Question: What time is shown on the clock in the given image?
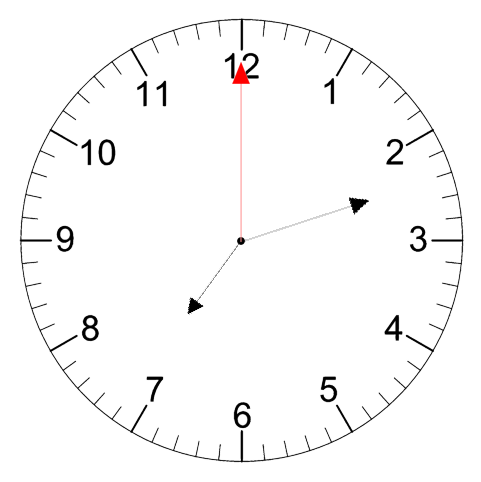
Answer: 07:12:00